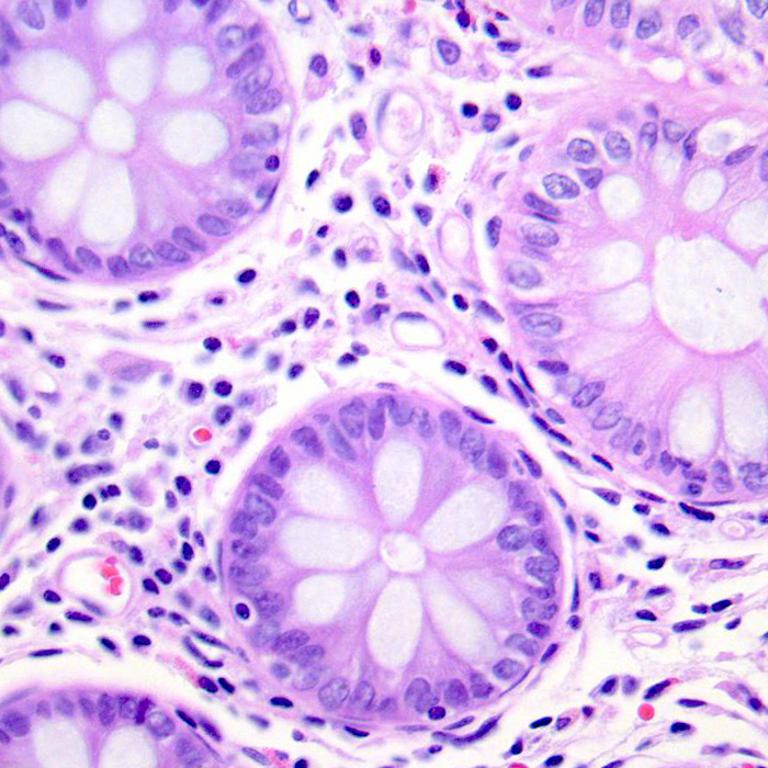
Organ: colon
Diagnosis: benign